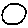
Label: circle